Field crop: maize
Growth stage: 2
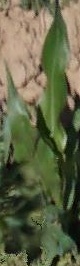
Species: maize